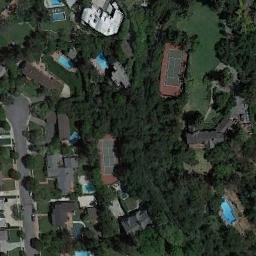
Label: tennis_court